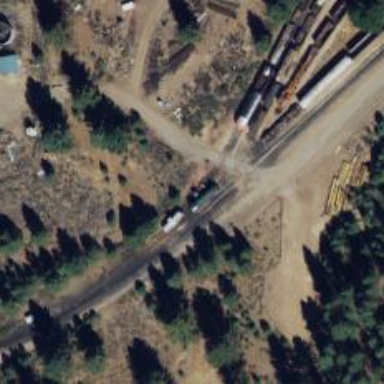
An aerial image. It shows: Preserved rail yard with railway tracks.